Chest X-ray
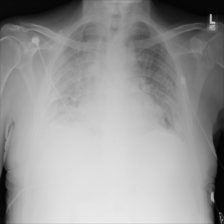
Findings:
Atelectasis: positive
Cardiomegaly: negative
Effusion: positive
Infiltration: positive
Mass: negative
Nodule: negative
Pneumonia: negative
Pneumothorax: negative
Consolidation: negative
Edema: negative
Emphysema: negative
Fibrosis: negative
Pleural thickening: positive
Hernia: negative